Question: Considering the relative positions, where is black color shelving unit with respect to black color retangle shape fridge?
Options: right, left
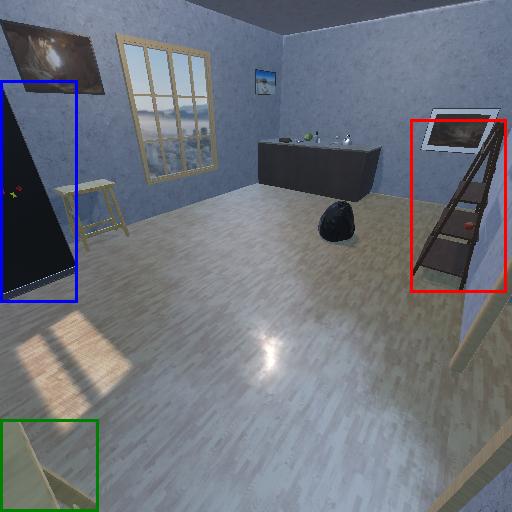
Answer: right